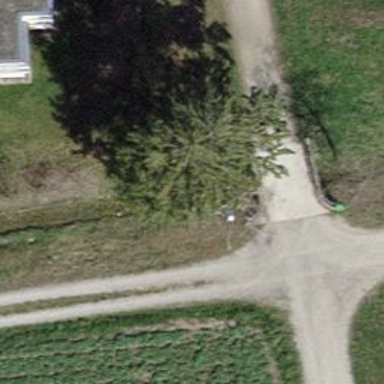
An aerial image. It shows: Bench.